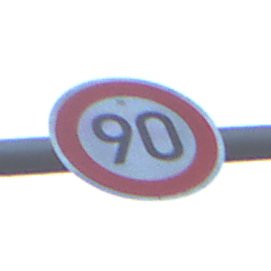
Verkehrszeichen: Geschwindigkeit90
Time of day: SunriseSunset
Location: Outdoor (Nature)
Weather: PartlyCloudy
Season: NotSpecified
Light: Natural